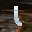
Label: 1